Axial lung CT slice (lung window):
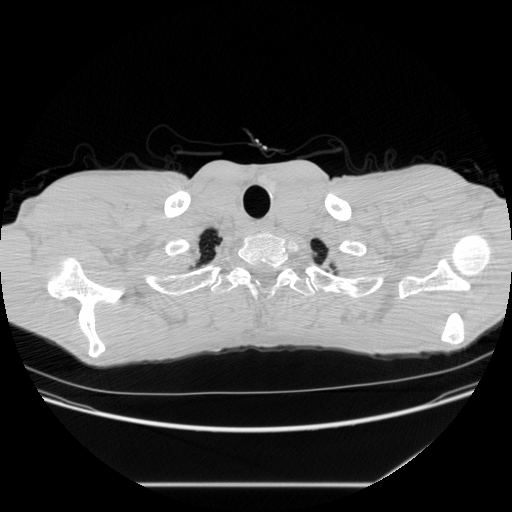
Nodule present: no